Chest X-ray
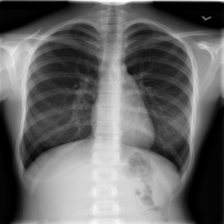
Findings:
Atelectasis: negative
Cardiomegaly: negative
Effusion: negative
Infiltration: negative
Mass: negative
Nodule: negative
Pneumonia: negative
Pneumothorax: negative
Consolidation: negative
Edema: negative
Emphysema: negative
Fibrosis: negative
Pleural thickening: negative
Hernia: negative